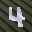
Label: 4